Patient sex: F
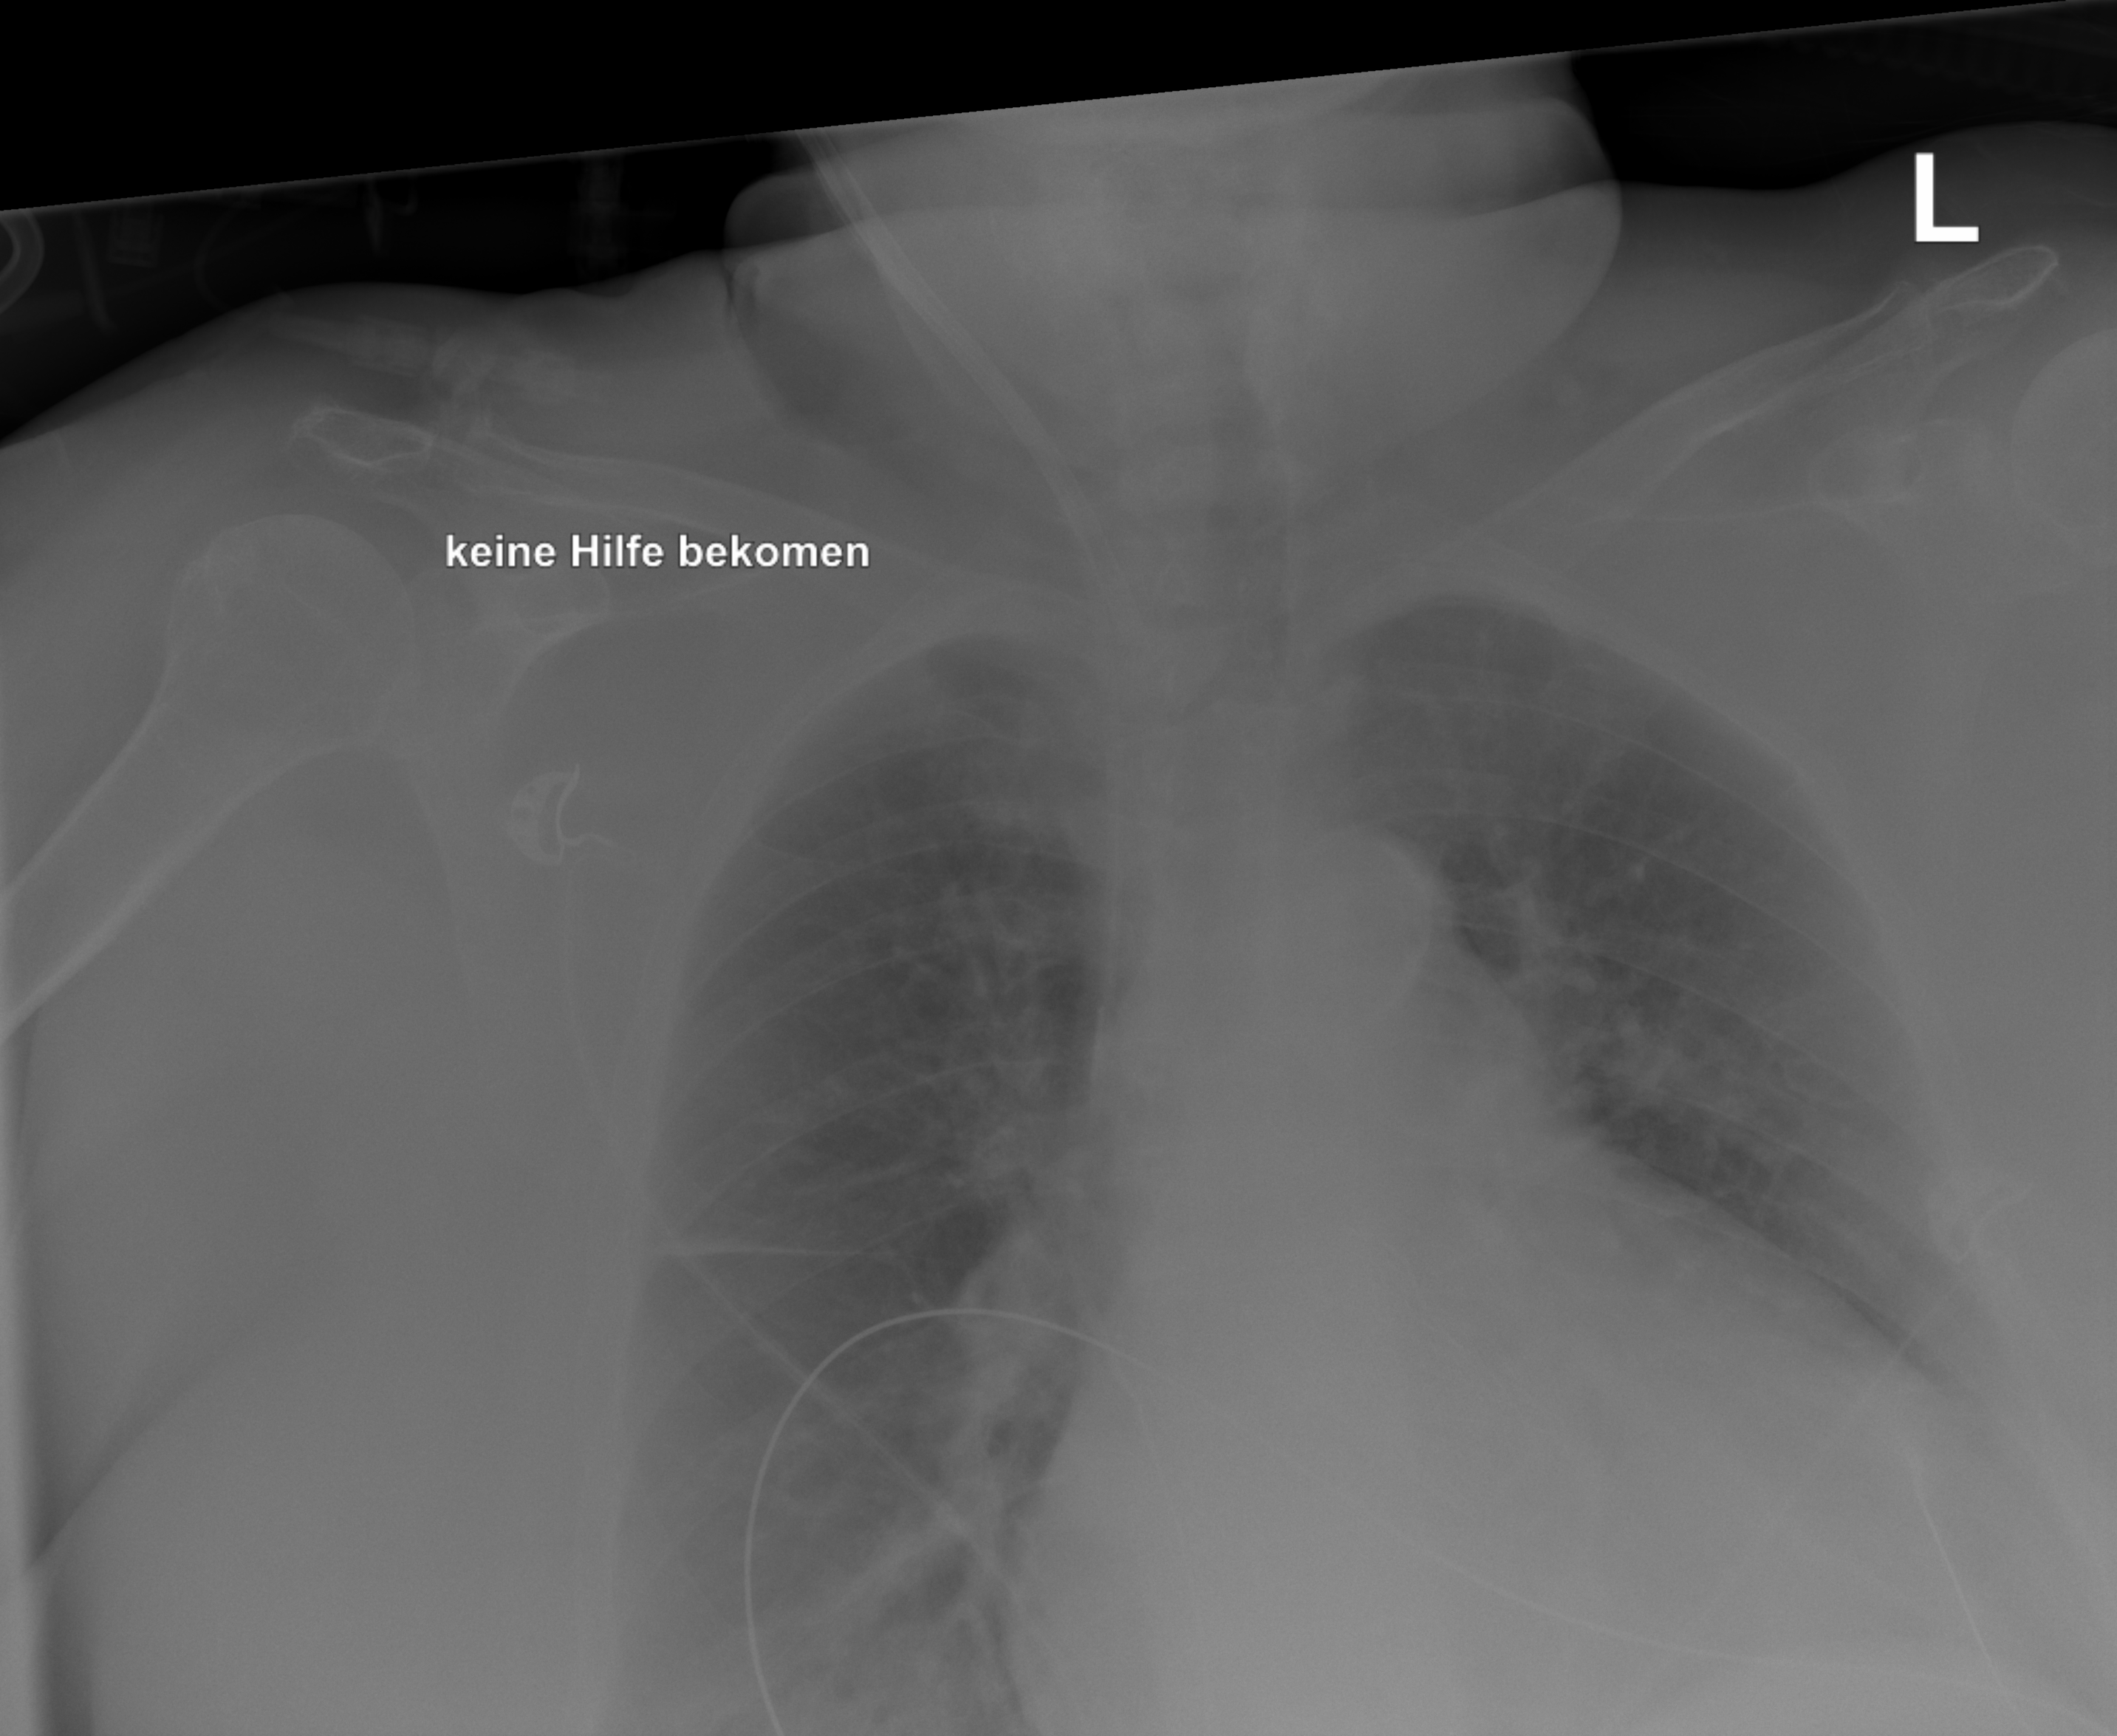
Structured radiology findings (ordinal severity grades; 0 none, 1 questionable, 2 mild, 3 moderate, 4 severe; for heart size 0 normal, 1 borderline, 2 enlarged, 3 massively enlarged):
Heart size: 3
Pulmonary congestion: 0
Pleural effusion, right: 0
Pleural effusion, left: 0
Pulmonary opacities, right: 0
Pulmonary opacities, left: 0
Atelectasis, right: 2
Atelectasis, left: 0